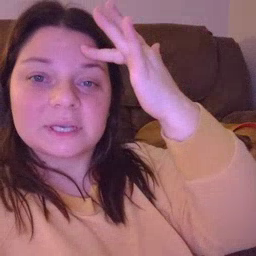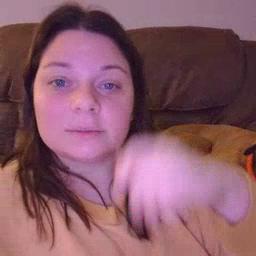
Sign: sick